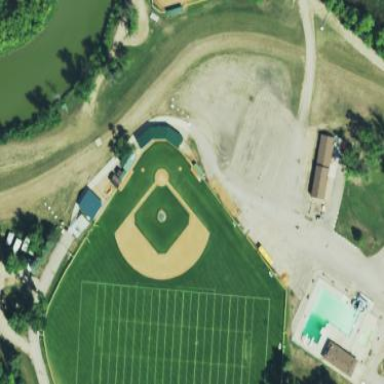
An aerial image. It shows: Baseball pitch for leisure and sports activities.